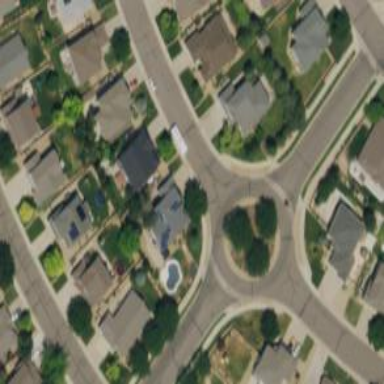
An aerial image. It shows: Roundabout.